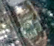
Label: Towing_vessel